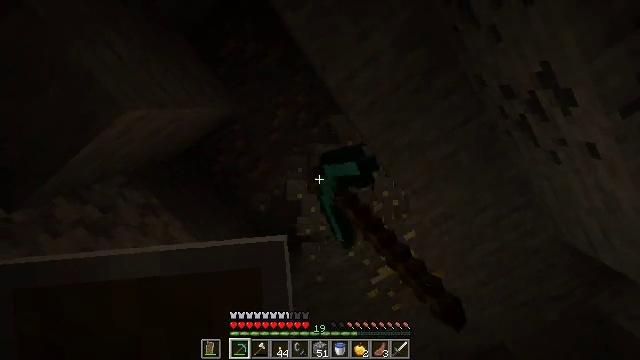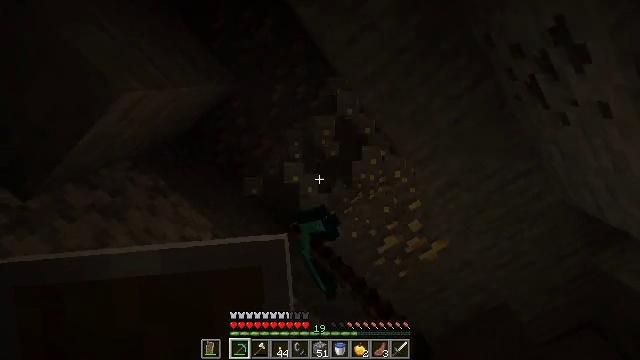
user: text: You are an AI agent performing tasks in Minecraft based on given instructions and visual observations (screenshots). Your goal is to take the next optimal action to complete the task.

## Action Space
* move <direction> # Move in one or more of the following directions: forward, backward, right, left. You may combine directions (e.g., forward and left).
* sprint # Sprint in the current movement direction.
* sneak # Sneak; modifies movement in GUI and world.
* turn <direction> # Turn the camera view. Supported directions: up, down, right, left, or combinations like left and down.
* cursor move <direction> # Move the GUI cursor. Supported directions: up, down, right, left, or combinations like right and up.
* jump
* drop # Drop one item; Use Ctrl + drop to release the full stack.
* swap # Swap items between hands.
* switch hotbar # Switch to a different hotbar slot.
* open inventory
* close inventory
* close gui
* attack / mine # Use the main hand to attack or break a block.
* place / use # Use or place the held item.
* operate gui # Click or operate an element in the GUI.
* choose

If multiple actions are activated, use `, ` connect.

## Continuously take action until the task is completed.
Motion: motion action
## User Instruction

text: Gather gold ore with a pickaxe.
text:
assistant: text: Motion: turn left and down
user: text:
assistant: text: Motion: switch to hotbar 5